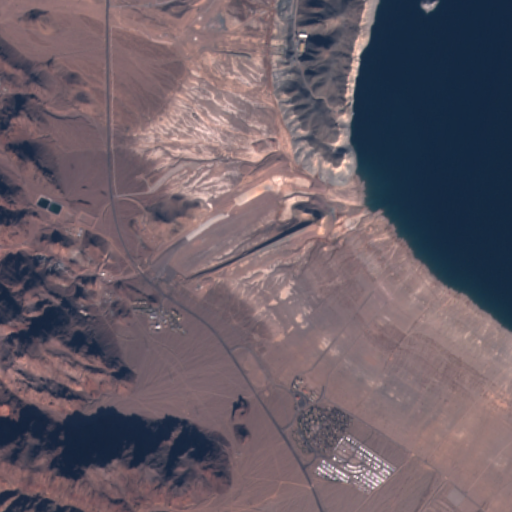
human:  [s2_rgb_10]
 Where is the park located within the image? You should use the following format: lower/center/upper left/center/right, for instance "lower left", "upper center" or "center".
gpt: The park is located in the lower right of the image.
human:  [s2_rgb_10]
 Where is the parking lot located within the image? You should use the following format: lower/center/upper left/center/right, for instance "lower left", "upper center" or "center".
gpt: The parking lot is located in the center left of the image.
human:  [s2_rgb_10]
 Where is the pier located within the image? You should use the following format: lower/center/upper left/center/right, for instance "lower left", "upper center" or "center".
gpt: The pier is located in the center of the image.
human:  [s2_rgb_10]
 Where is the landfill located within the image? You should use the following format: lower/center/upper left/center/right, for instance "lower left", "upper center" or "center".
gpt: There is no landfill in the image.